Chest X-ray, PA view. Patient: 50 years old, sex F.
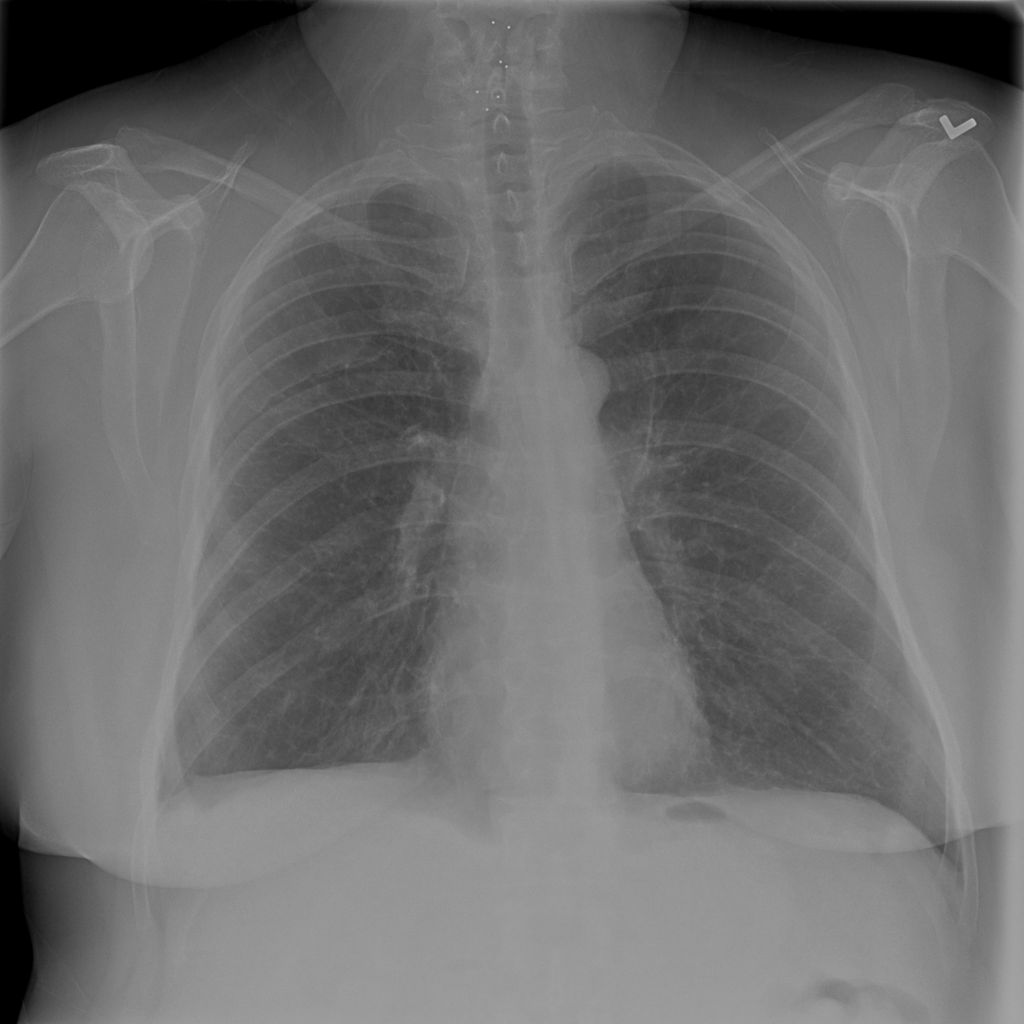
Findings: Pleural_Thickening